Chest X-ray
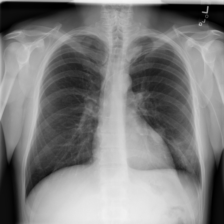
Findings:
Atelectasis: negative
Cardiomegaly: negative
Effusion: negative
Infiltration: positive
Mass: negative
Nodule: positive
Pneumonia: negative
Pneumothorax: negative
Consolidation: negative
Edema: negative
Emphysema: negative
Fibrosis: negative
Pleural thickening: negative
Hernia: negative